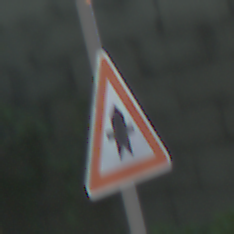
Verkehrszeichen: Vorfahrt
Umgebung: Outdoor, Suburban
Tageszeit: Midday
Wetter: Clear
Licht: Natural
Jahreszeit: NotSpecified
Kontrast: HighContrast